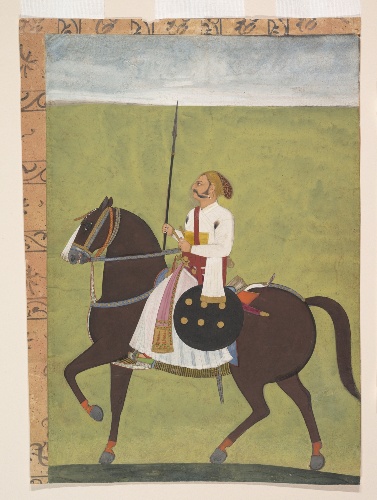
Date: ca. 1710–20
Object type: Painting
Classification: Paintings
Medium: Ink, opaque watercolor, and gold on paper
Culture: India (Rajasthan, Jodhpur)
Dimensions: 12 x 8 3/8 in. (30.5 x 21.3 cm)
Department: Asian Art
Credit line: Purchase, Friends of Asian Art Gifts, 2002
Accession year: 2002
Repository: Metropolitan Museum of Art, New York, NY
Tags: Horses|Men